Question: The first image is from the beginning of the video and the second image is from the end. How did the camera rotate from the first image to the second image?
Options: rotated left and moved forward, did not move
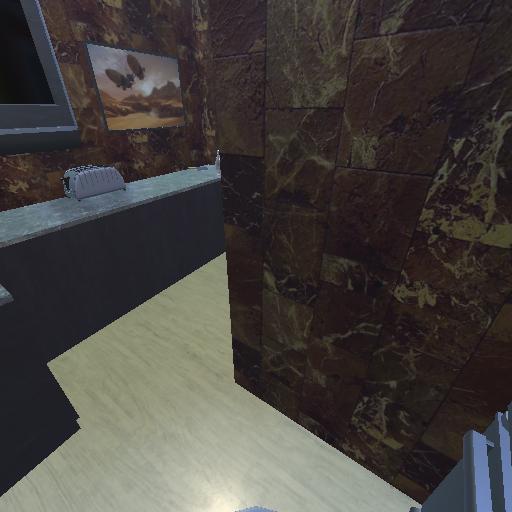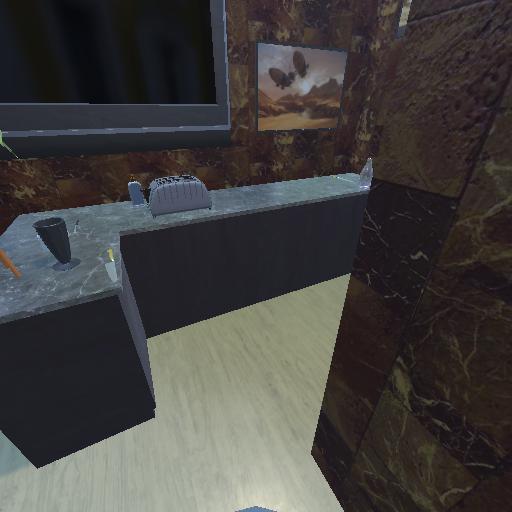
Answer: rotated left and moved forward